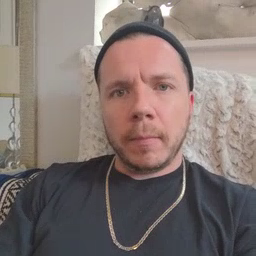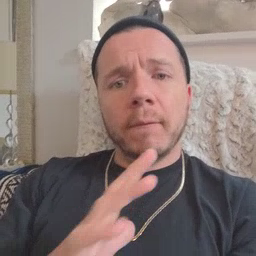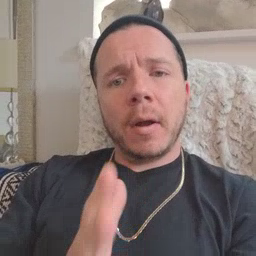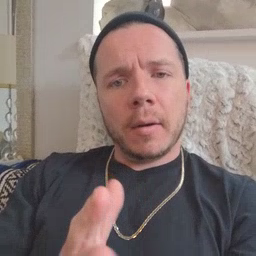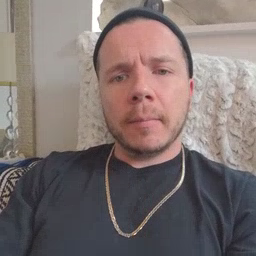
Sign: fine